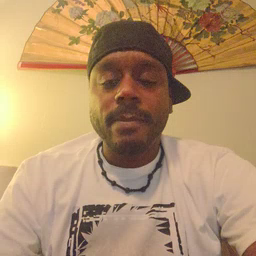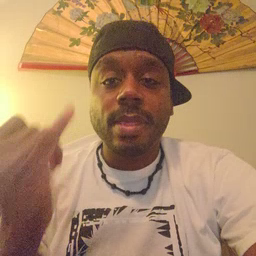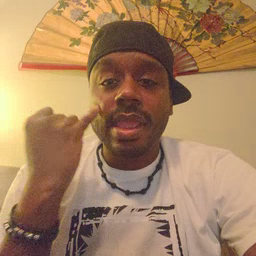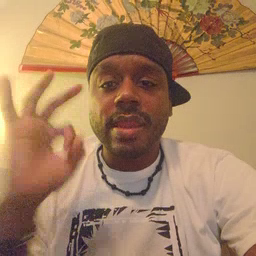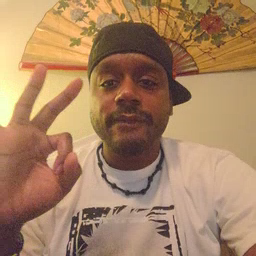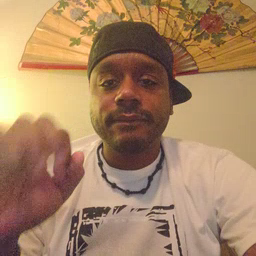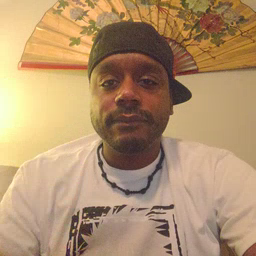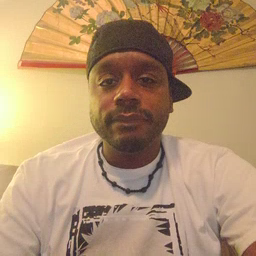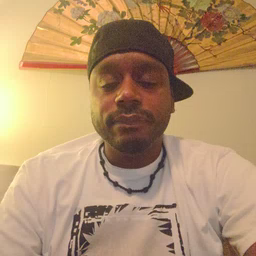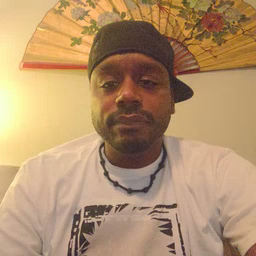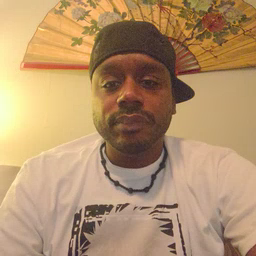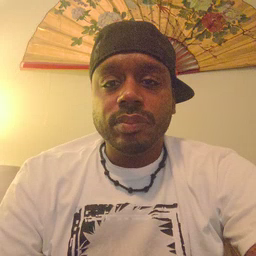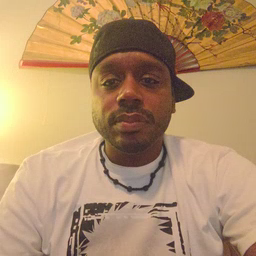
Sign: if